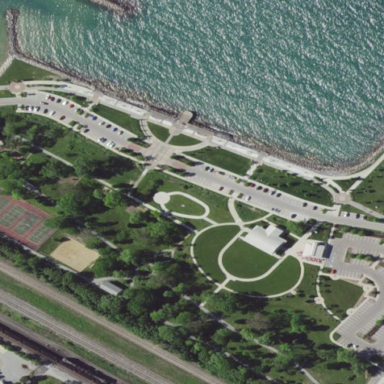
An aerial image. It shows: Lovely park for leisure and relaxation.